Question: I am using a large png sprite for icons within my application. These icons are all grey, and consist of transparent backgrounds. Is there a way that I can colorize them with CSS? I tried webkit filters, but that seems to only work with an img.
The HTML
'''
<div class="icon iconPencil"></div>
'''
The CSS
'''
.icon {float:left;width:16px;height:16px;background: url('../../images/interface/icons_x2.png') no-repeat 0 0;background-size: 1424px 1424px;}
.icon.iconPencil {background-position:-96px -32px;}
'''

In the example above, I would like to colorize the cog icon, which is part of my sprite, and has a transparent background.
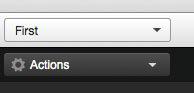
Answer: if you want to use images then I would point to the answer by Sutherland about svgs using css tricks. If you want to use font icons then I would use <URL> . All you have to do is copy and paste their link into your head and then you can use their list of icons. You can change the color of each icon like you would text on your website.
example of styling after adding link to the head of your html page:
'''
/* CSS */
i.fa-cog {
color:#333;
}
<!-- HTML -->
<i class="fa fa-cog"></i>
'''
I have used font awesome icons in several projects and it is great.